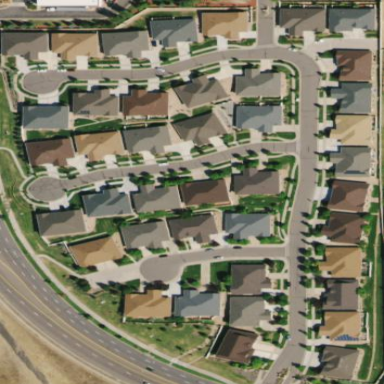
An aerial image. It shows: Condominium in residential area.